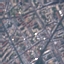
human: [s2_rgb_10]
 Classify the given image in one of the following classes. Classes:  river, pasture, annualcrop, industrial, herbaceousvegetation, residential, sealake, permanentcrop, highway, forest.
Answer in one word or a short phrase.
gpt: Residential